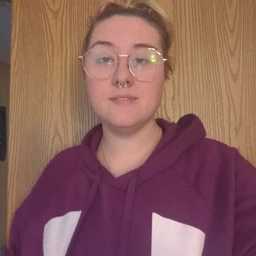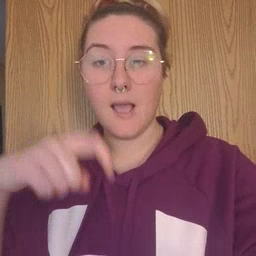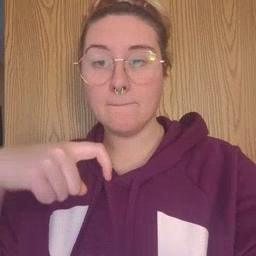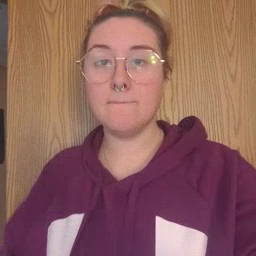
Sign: time